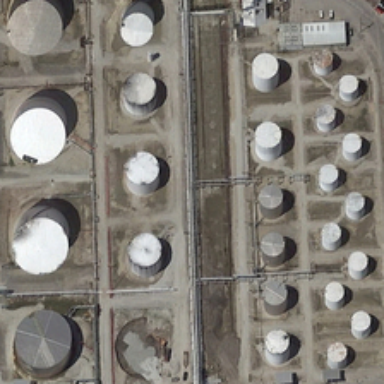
Many storage tanks are near some tubes and a road .